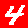
Digit: 4